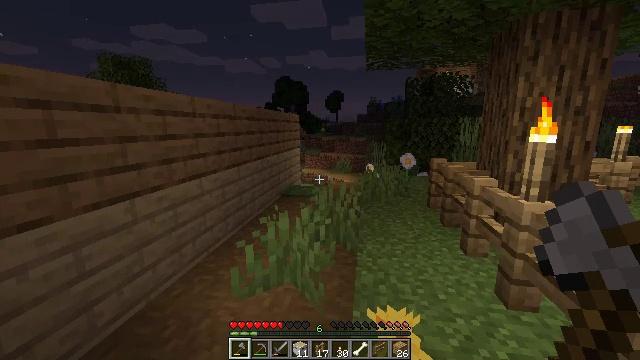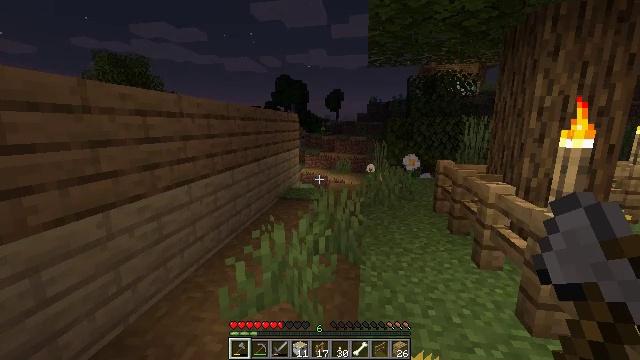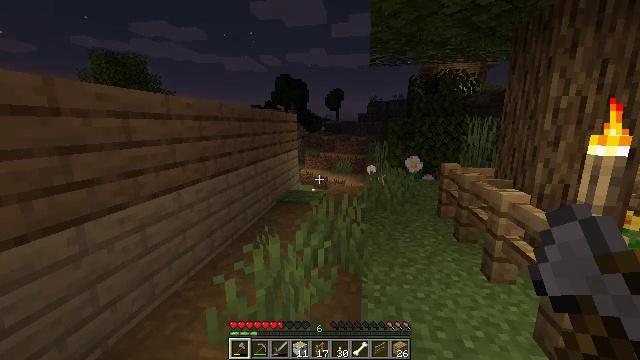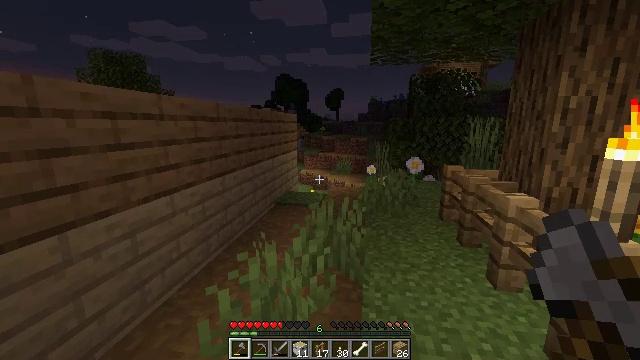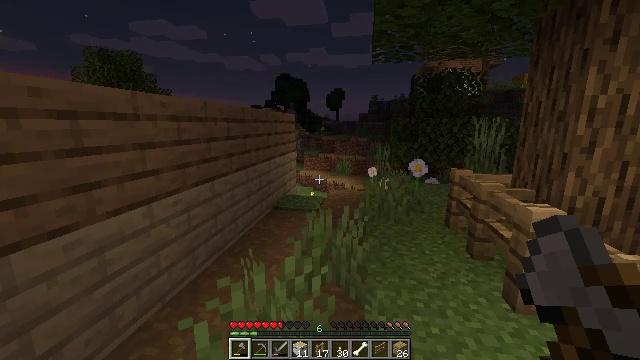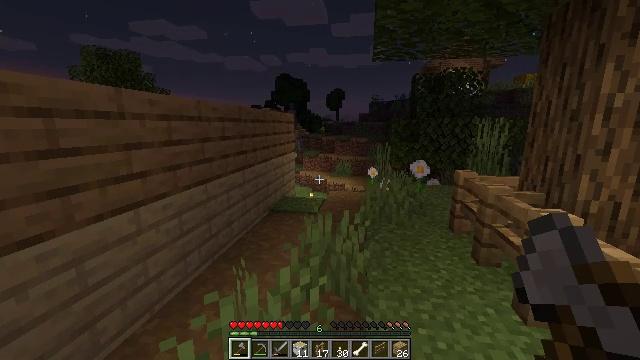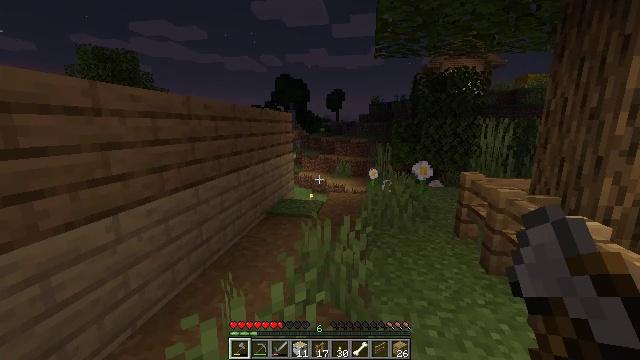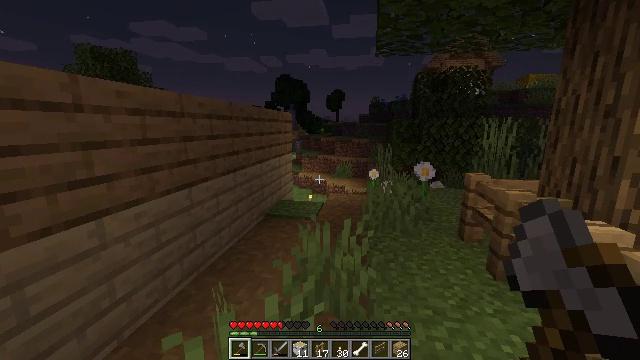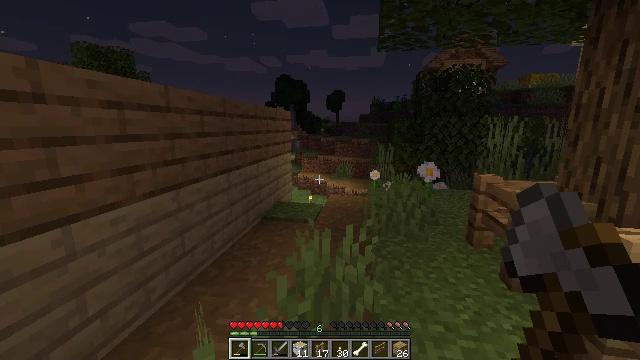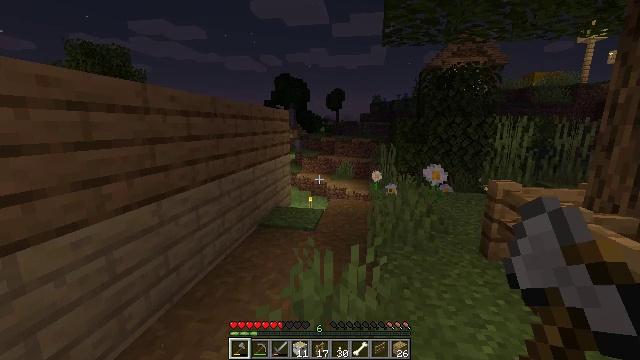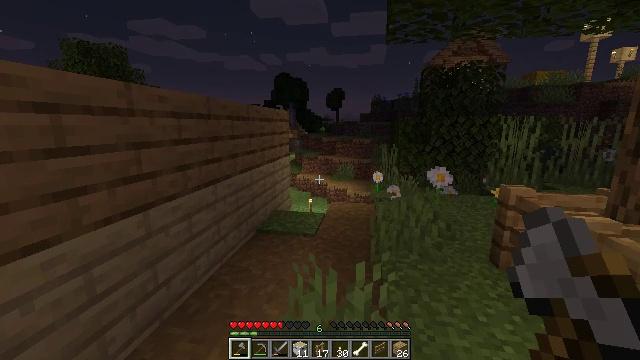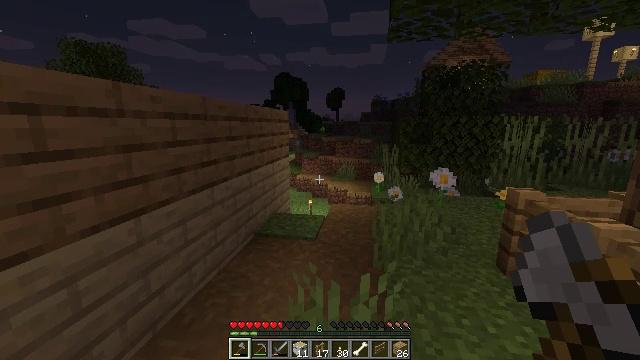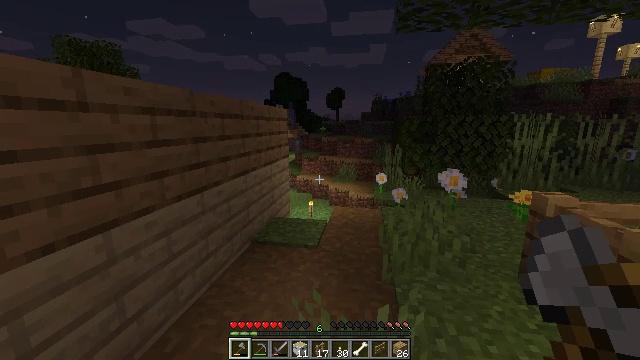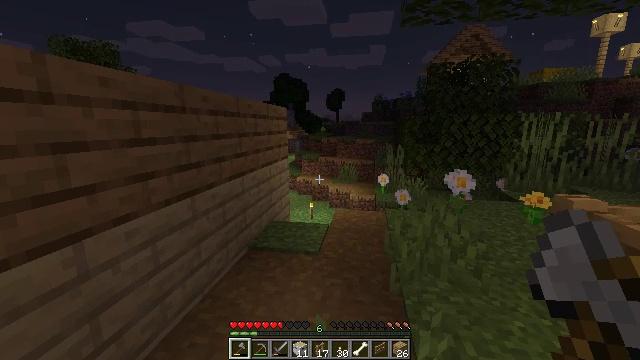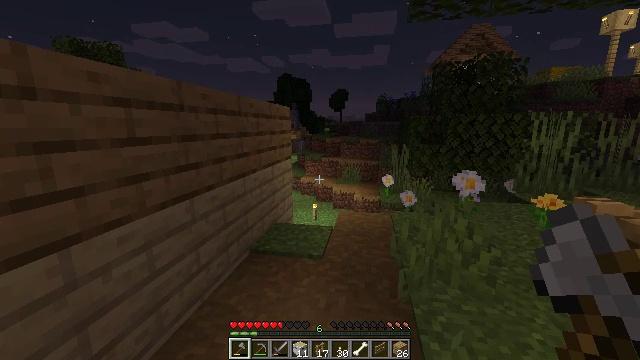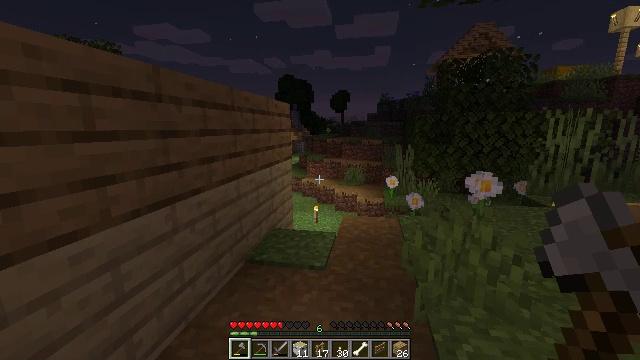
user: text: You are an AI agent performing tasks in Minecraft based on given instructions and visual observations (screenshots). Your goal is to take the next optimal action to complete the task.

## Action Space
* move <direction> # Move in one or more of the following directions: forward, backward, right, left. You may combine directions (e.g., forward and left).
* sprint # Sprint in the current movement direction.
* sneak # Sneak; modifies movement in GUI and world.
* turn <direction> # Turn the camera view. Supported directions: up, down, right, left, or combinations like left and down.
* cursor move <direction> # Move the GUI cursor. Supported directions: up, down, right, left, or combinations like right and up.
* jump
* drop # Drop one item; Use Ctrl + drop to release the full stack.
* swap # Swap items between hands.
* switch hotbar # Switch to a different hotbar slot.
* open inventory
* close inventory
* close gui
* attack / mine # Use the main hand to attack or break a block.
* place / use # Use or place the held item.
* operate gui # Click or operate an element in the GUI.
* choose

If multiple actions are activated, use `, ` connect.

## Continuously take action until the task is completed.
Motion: motion action
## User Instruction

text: Use the crafting table and materials to craft a gray bed.
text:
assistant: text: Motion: move forward, sprint
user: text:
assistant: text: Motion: move forward, sprint
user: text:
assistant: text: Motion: move forward, sprint
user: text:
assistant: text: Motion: move forward, sprint
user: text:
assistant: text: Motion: move forward, sprint
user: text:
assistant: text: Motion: move forward, sprint
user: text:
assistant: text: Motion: move forward, sprint
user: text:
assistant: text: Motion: move forward, sprint
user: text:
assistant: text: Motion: move forward, sprint
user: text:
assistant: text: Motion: move forward, sprint
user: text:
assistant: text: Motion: move forward, sprint
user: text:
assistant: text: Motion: move forward, sprint
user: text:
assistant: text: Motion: move forward, sprint
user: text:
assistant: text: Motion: move forward, sprint
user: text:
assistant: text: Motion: move forward, sprint
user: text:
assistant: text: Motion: move forward, sprint
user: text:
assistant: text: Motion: move forward, sprint
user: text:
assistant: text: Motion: move forward, sprint
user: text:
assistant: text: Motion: move forward, sprint
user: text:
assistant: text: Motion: move forward, sprint
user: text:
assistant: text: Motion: move forward, sprint
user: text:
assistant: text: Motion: move forward, sprint
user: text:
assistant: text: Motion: move forward, sprint
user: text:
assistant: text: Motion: move forward, sprint
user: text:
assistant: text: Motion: move forward, sprint
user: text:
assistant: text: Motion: move forward, sprint
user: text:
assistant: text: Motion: move forward, sprint, turn left
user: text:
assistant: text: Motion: move forward, sprint, turn left
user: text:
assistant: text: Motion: move forward, sprint, turn left, jump
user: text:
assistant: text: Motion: move forward, sprint, turn left, jump